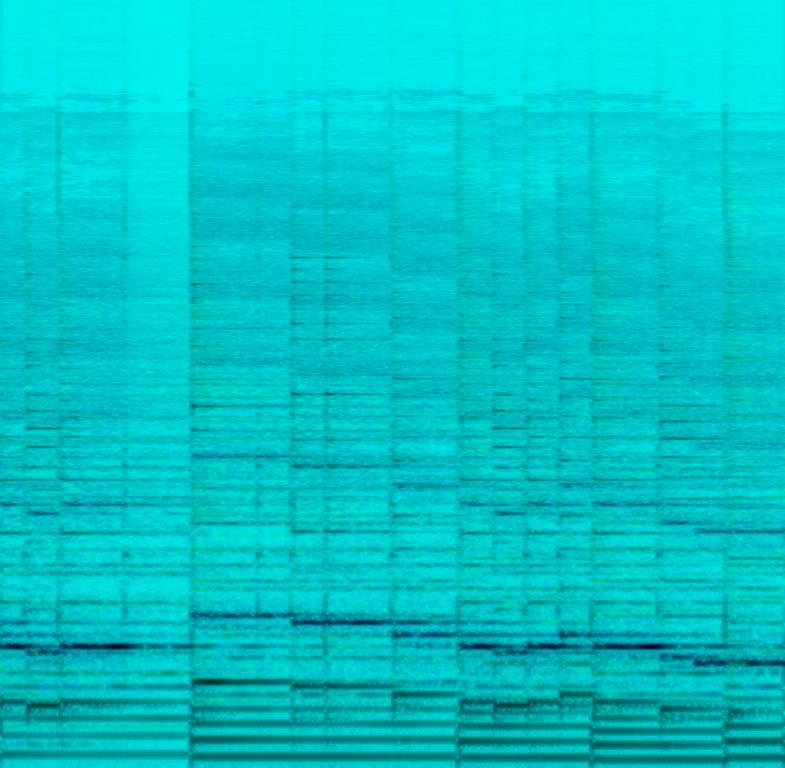
The low quality recording features a traditional song that consists of a breathy flute melody in the right channel and acoustic guitar chords in the right channel of the stereo image, followed by wooden percussion, simple bass and arpeggiated string melody. It sounds soulful and the recording is noisy.